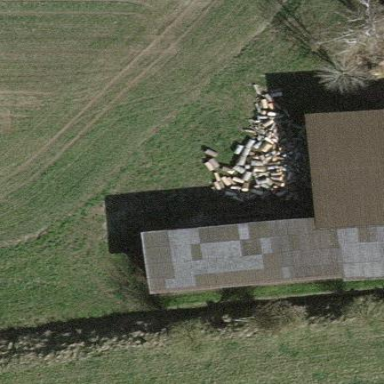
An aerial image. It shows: Shed.